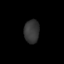
Tissue: skin
Cell type: Epithelial cells
Senescence score: 0.2743
Nuclear area (px): 347
Mean DAPI intensity: 53.68